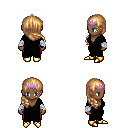
a pixel art fantasy rpg character, female body template, human, dark skin, gray robe, red pants, light blonde right-swept hairstyle, purple tiara, white cloth bandages, gold boots, four views (front, back, left, right), 2x2 character sprite sheet, small pixel art, hard edges, no anti-aliasing